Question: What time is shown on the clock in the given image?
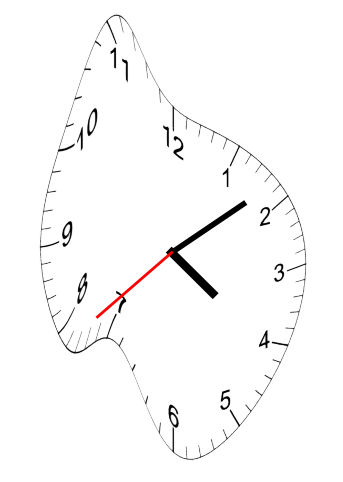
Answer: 04:08:38